Question: I am running TEmbeddedwb and I got a javascript timeout error while navigating on that TEmbeddedwb .
(I do not have this error while running in my internet explorer !)

The browser asks me if I want to stop the execution of the script.
I put the TEmbeddedwb propertioes to
But I still have this popup comming out !
1) why do I have this error (tested on 2pcs) while there is no error while navigating on Internet explorer
2) how to disable / hide this popup ?
regards
'''
unit Unit1;
interface
uses
Windows, Messages, SysUtils, Variants, Classes, Graphics, Controls, Forms,
Dialogs, StdCtrls, OleCtrls, SHDocVw_EWB, EwbCore, EmbeddedWB;
type
TForm1 = class(TForm)
iemain: TEmbeddedWB;
procedure iemainScriptError(Sender: TObject; ErrorLine, ErrorCharacter,
ErrorCode, ErrorMessage, ErrorUrl: String;
var ScriptErrorAction: TScriptErrorAction);
procedure FormCreate(Sender: TObject);
private
{ Declarations privees }
public
{ Declarations publiques }
end;
var
Form1: TForm1;
implementation
{$R *.dfm}
procedure TForm1.iemainScriptError(Sender: TObject; ErrorLine,
ErrorCharacter, ErrorCode, ErrorMessage, ErrorUrl: String;
var ScriptErrorAction: TScriptErrorAction);
begin
MessageDlg('hello', mtWarning, [mbOK], 0);
if ErrorCode='123' then ScriptErrorAction := eaContinue;
end;
procedure TForm1.FormCreate(Sender: TObject);
begin
iemain.Navigate('http://www.expedia.fr/Hotels');
end;
end.
'''
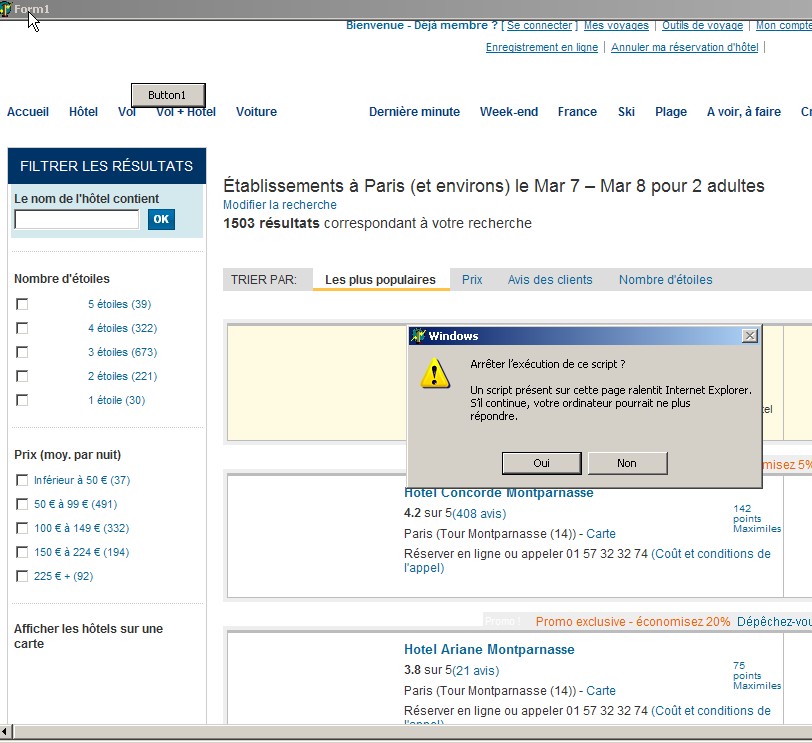
Answer: Write a handler for the 'OnScriptError' event and return one of the available 'TScriptErrorAction' values in the 'ScriptErrorAction' output parameter. To ignore the script error and continue use e.g.:
'''
procedure TForm1.EmbeddedWB1ScriptError(Sender: TObject; ErrorLine,
ErrorCharacter, ErrorCode, ErrorMessage, ErrorUrl: string;
var ScriptErrorAction: TScriptErrorAction);
begin
if ErrorCode = 123 then
ScriptErrorAction := eaContinue;
end;
'''